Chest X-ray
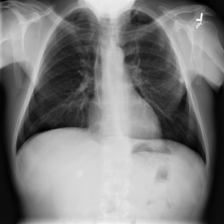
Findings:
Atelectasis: negative
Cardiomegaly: negative
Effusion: negative
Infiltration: negative
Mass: negative
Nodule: negative
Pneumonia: negative
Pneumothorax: negative
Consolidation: negative
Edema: negative
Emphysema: negative
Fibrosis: negative
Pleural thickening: negative
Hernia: negative